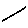
Label: line